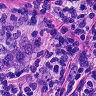
Metastatic tissue present: yes